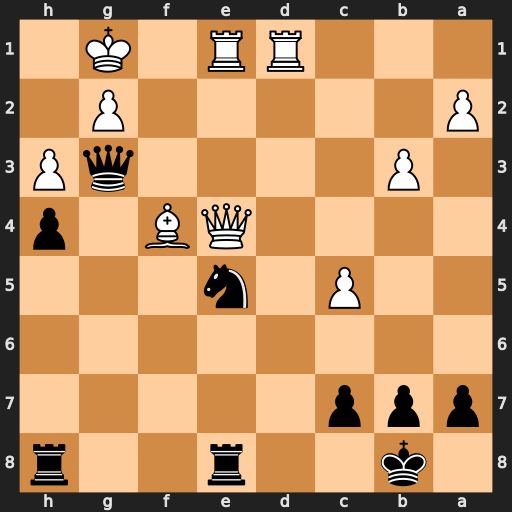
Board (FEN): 1k2r2r/ppp5/8/2P1n3/4QB1p/1P4qP/P5P1/3RR1K1
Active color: b
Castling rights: -
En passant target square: -
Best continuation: Nf3+ Qxf3 Rxe1+ Rxe1 Qxe1+